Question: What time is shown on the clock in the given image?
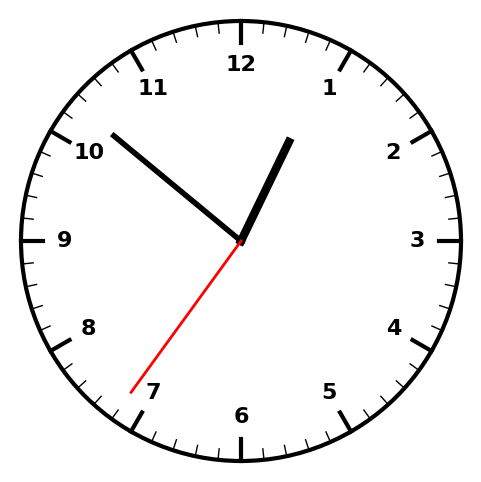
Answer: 12:51:36